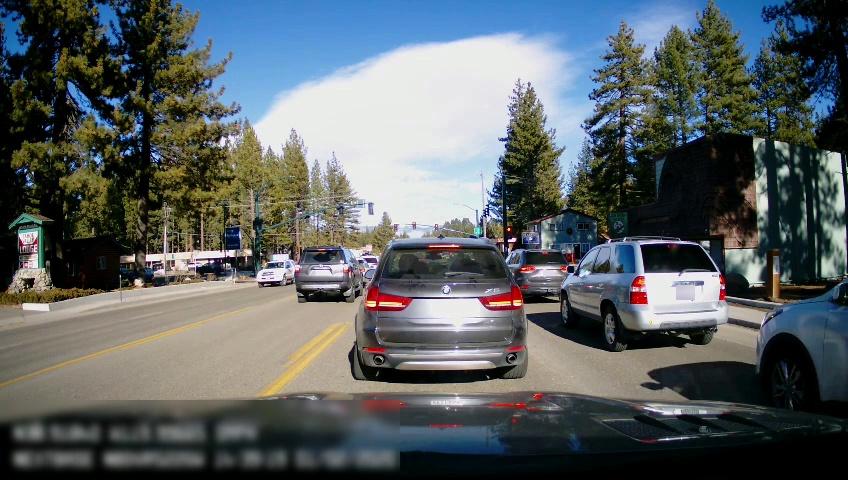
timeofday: Day
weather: Sunny
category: Drivable Space
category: Vehicles | SUV
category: Vehicles | SUV
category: Vehicles | Car
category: Vehicles | SUV
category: Vehicles | SUV
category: Vehicles | SUV
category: Vehicles | SUV
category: Vehicles | SUV
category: Vehicles | Car
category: Vehicles | SUV
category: Vehicles | Car
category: Lanes | Opposite Lane
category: Lanes | Current Lane
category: Lanes | Current Lane
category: Traffic | Lights
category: Traffic | Signs
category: Traffic | Lights
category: Traffic | Lights
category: Traffic | Lights